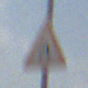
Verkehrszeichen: VerengteFahrbahn
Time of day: Midday
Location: Outdoor (Nature)
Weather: PartlyCloudy
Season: NotSpecified
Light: Natural